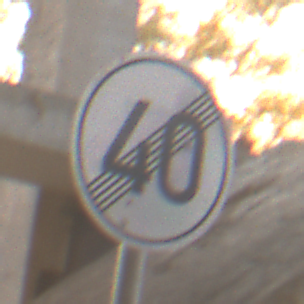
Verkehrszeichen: EndeGeschwindigkeit40
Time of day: SunriseSunset
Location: Roofed (Suburban)
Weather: Clear
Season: NotSpecified
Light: Natural